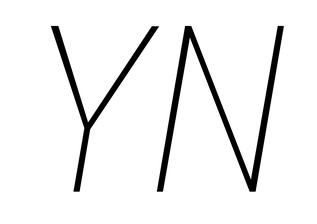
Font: Roboto-Italic_Condensed_Thin_Italic